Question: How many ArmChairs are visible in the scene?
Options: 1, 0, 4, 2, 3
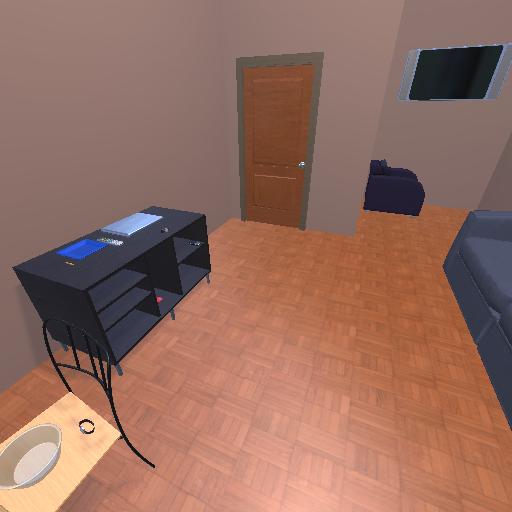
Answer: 1